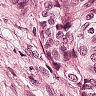
Metastatic tissue present: yes